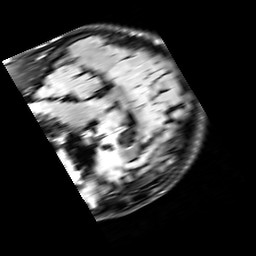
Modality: FLAIR
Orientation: sagittal
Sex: male
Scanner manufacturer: siemens
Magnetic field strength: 3 T
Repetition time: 10 s
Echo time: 0.09 s